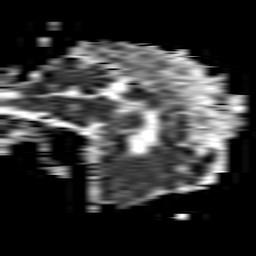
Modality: ADC
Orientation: sagittal
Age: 69
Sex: female
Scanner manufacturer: philips
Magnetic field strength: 1.5 T
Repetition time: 3.393 s
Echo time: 0.06922 s